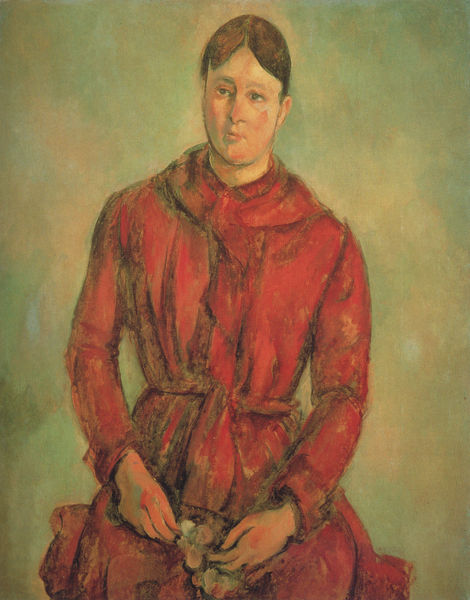
Titel: Portrait de Madame Cézanne en rouge
Künstler: Paul Cézanne
Standort: Sao Paulo
Institution: Museu de Arte Moderna de Sao Paulo
Schlagwörter: dunkel, gemälde, hand, kopf, mann, schatten, cezanne, gelb, grün, ocker, sitzen, blume, blumen, braun, frau, frisur, geste, haar, hell, hintergrund, kleid, kreide, licht, mund, nase, ohr, orange, profil, stirn, stuhl, blick, dame, gürtel, rot, schal, tuch, beige, expressionismus, malerei, rock, schleife, blond, arm, arme, augen, gesicht, kragen, lang, mensch, stehen, ärmel, bildnis, hals, hände, portrait, porträt, öl, haare, mantel, sitzend, stehend, stoff, pflanze, frontal, madame, mittelscheitel, ovales gesicht, scheitel, oval, taille, wangen, linien, hocker, ölgemälde, hands, red, women, belt, collar, dress, face, female, green, hair, lady, modern, nose, old, painting, robe, seated, sitting, woman, yellow, ernst, streng, halstuch, flowers, gown, hausmantel, brown, langweilig, wolkig, brille, tasche, gesciht, tracht, flecken, bademantel, schoss, junger mann, sad, flower, man, skin, background, ear, girl, young, har, eyes, male, sash, taschen, schüchtern, bieder, gattin, shawl, coat, mouth, scarf, el greco, bright, drape, drapery, person, cloak, leaves, neck, pastel, impressionist, fingers, pale, simple, grapes, pinsel, zeichnung, sleeves, bild, serious, angesetzte taschen, seitentaschen, red dress, holding, serene, young woman, p, stern, brunette, painterly, acrylic, green background, complementary, simplistic, knot, yelloe, lächeln, geld, jung, rot tuch trauer, posing, parted hair, kleider, floers, severe, long sleeves, fair skin, ausdruck, tief, wyes, poratrait, belted, scarg, teal background